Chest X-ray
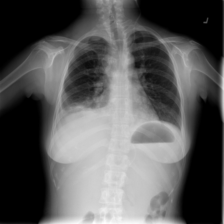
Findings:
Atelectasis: positive
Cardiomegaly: negative
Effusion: negative
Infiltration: negative
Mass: negative
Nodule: negative
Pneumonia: positive
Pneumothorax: negative
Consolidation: negative
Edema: negative
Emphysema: negative
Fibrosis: negative
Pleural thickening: negative
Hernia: negative